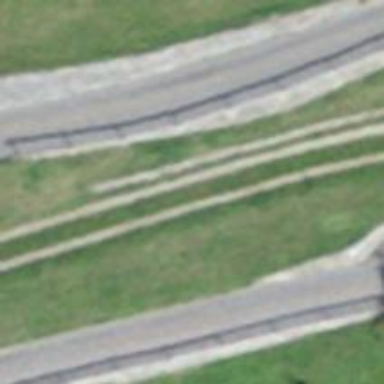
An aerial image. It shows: Track with grade 3 tracktype.